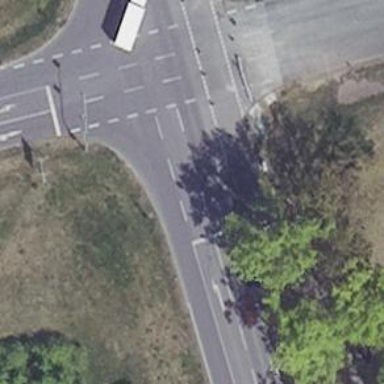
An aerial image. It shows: Secondary road with asphalt surface.